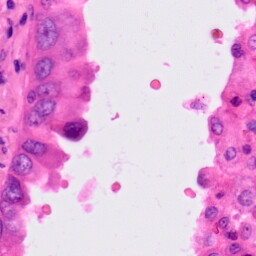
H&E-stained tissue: Lung